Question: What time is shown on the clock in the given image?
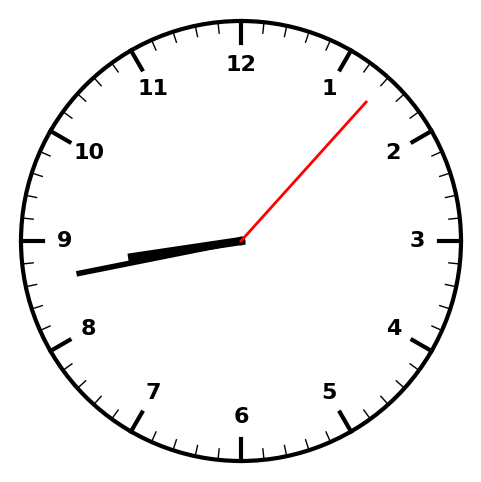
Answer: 08:43:07